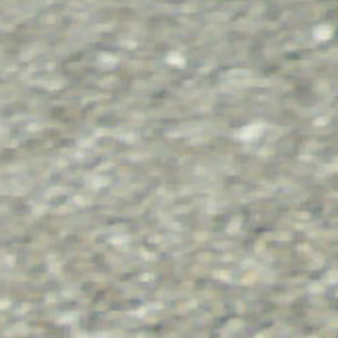
Label: other